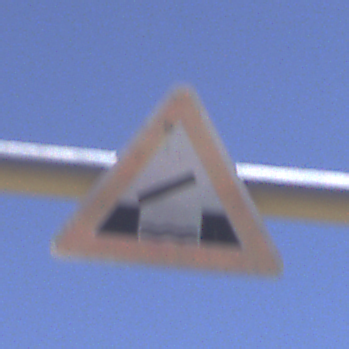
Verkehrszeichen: BeweglicheBruecke
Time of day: Midday
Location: Outdoor (Nature)
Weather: Clear
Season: NotSpecified
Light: Natural